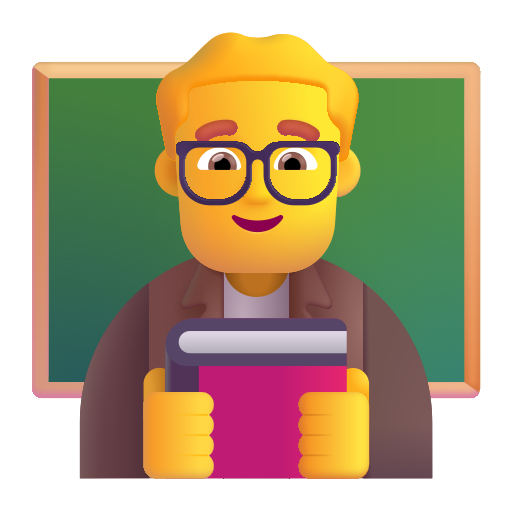
man teacher color default